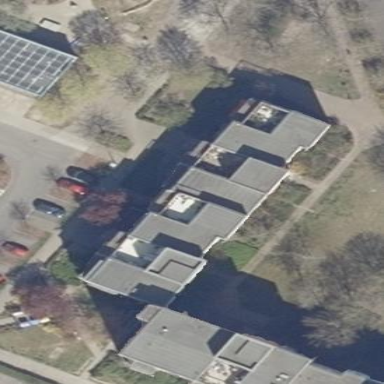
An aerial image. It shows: Building with apartments and flat roof.